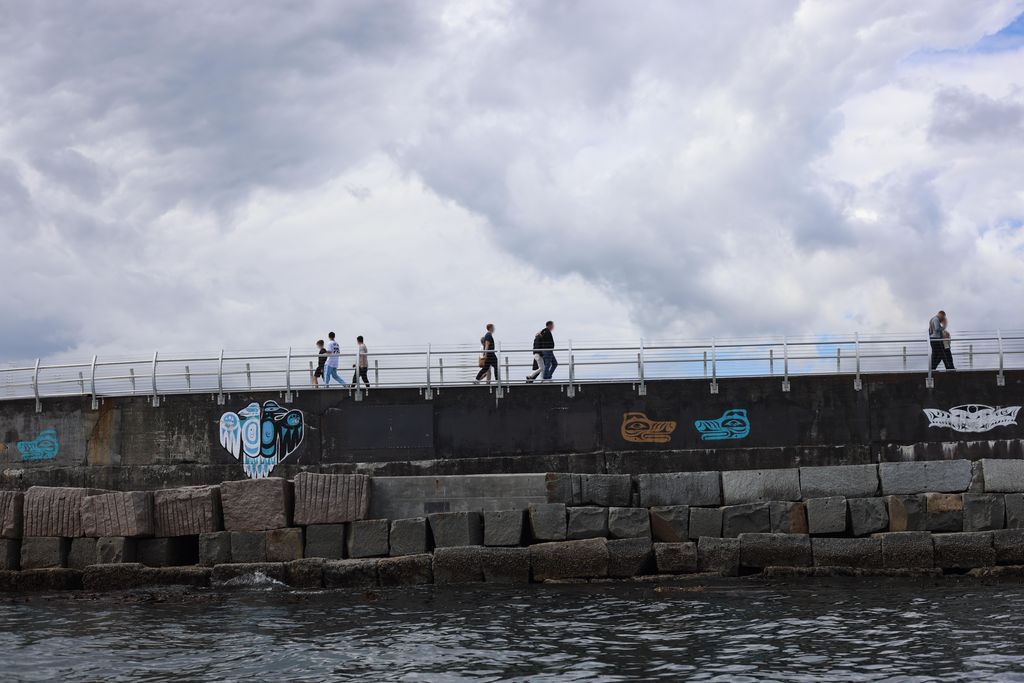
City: victoria